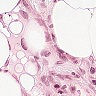
Metastatic tissue present: no